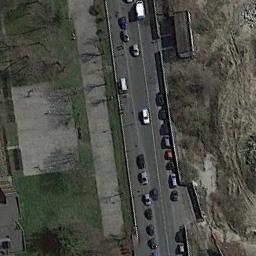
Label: freeway